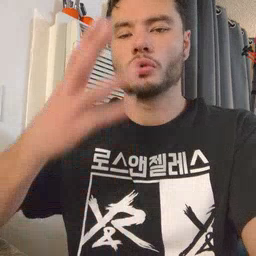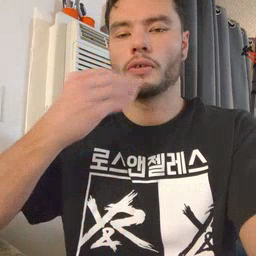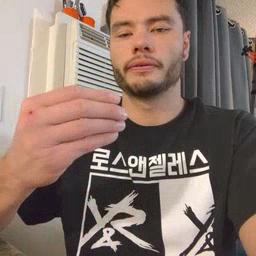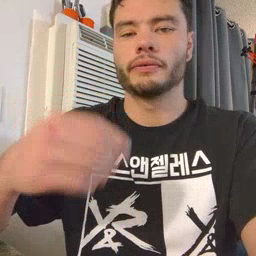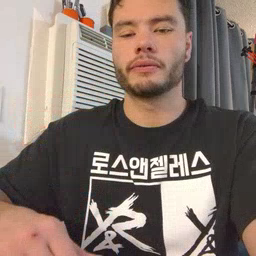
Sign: wolf